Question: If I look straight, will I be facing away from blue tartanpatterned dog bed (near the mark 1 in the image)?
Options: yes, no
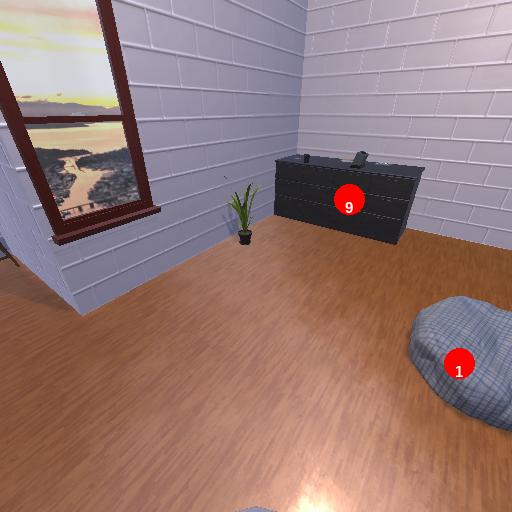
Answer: yes